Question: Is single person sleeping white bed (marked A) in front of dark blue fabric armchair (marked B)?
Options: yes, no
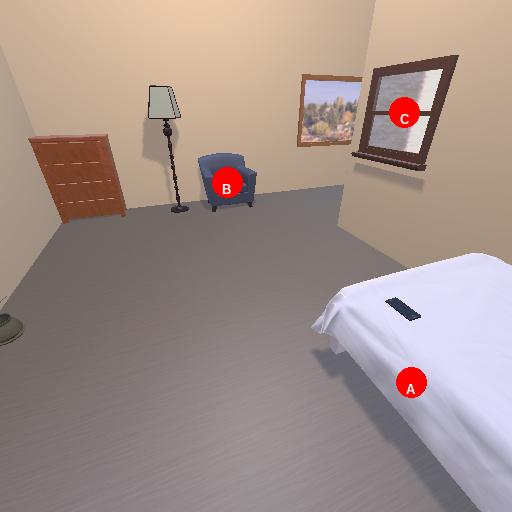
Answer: yes